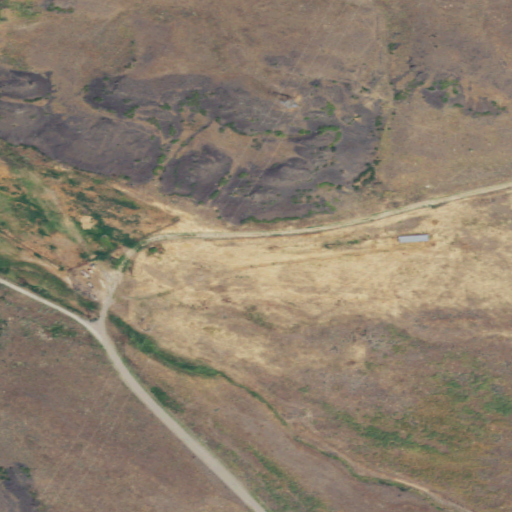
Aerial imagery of valley in Washington named Wallace Canyon containing grassland, shrub, open development, and low intensity development